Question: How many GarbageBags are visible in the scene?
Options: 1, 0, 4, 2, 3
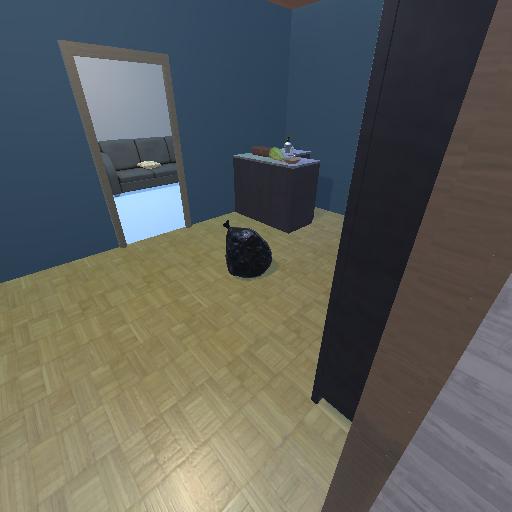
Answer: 1